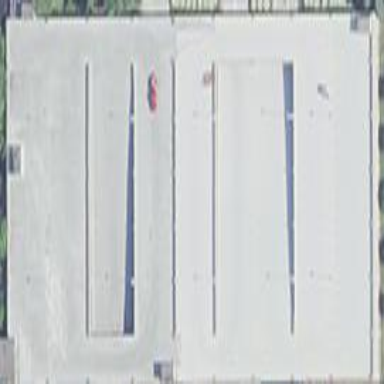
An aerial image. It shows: Multi-storey parking building.